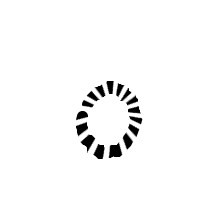
Shape: circle